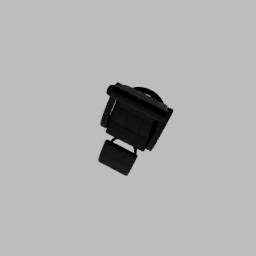
Label: furniture